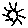
Label: sun